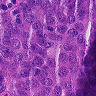
Metastatic tissue present: yes